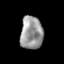
Tissue: prostate
Cell type: T cells
Senescence score: 0.3137
Nuclear area (px): 730
Mean DAPI intensity: 151.203